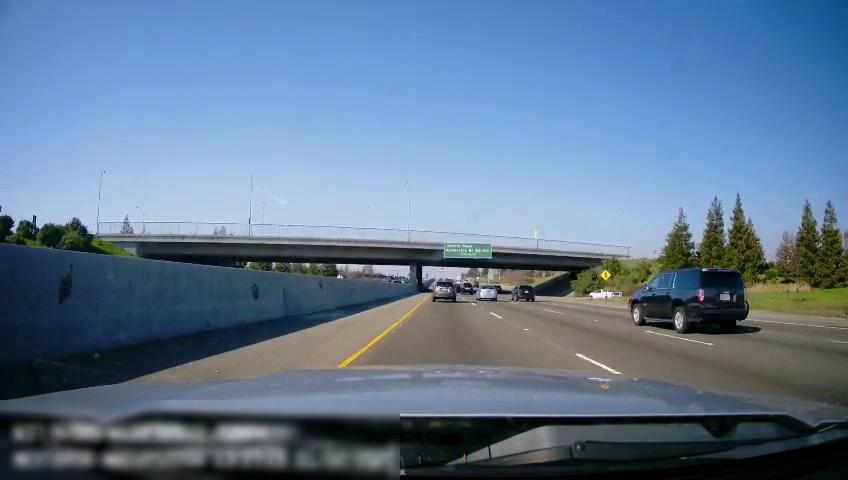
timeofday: Day
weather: Sunny
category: Drivable Space
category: Vehicles | SUV
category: Vehicles | SUV
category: Vehicles | SUV
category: Vehicles | Car
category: Vehicles | Truck
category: Vehicles | Truck
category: Lanes | Current Lane
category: Lanes | Current Lane
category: Lanes | Alternate Lane
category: Lanes | Alternate Lane
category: Lanes | Alternate Lane
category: Traffic | Signs
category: Traffic | Signs